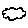
Label: cloud